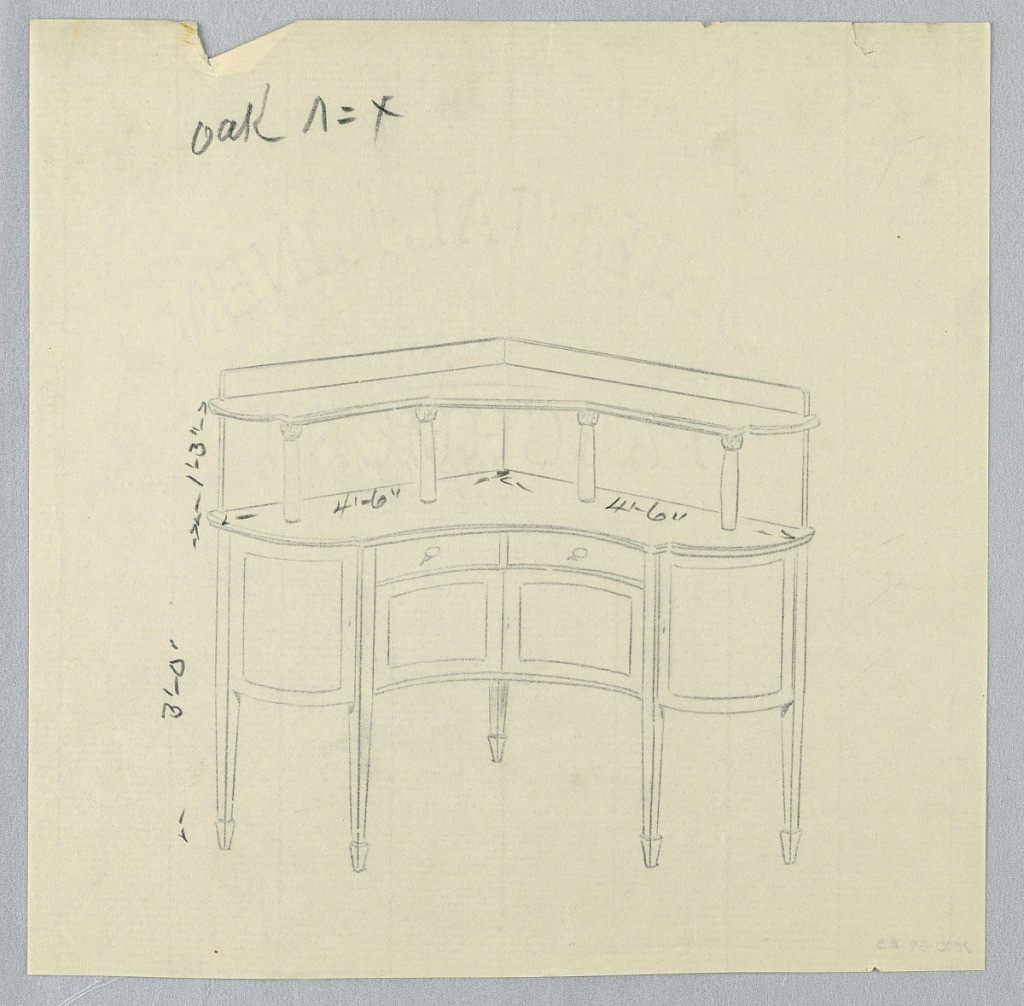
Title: Design for Oak Corner Sideboard
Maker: A.N. Davenport Co.
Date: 1900–05
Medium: Graphite on thin cream paper
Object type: Drawing
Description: Corner sideboard with concave front on five straight tapering legs; center front: two closed cupboard shelves topped by two drawers each; upper shelf supported by four small columns, has solid back, and repeats outline of sideboard top; low backsplash.